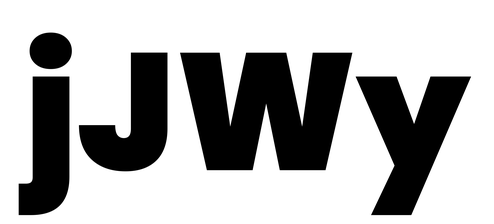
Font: Poppins-Black